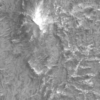
Label: not_dusty